Question: I am having a wrapper for example.
'''
public class Student{
public string Name{get;set}
public int IDNumber{get;set;}
public ObservableCollection<SubjectWrapper> Subjects{get;set;}
}
public class SubjectWrapper{
public string SubjectName{get;set;}
public bool IsSubjectSelected{get;set;}
}
'''
How can I bind this to Datagrid effectively.There could be any number of subject.All students will have all subject column against there name. Please see the following image.Also I want to follow MVVM pattern(less code behind).

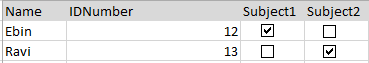
Answer: <URL>
XAML
'''
public partial class MainWindow : Window {
public MainWindow()
{
InitializeComponent();
var student = new Student(){ Name = "Ebin"};
student.Subjects.Add(new SubjectWrapper() { SubjectName="subject1",IsSubjectSelected=true });
student.Subjects.Add(new SubjectWrapper(){ SubjectName = "subject2", IsSubjectSelected = false});
var student2 = new Student() { Name = "Ravi" };
student2.Subjects.Add(new SubjectWrapper() { SubjectName = "subject1", IsSubjectSelected = false });
student2.Subjects.Add(new SubjectWrapper() { SubjectName = "subject2", IsSubjectSelected = true });
var list = new List<Student>();
list.Add(student);
list.Add(student2);
//Name column adding
maingrid.Columns.Add(new DataGridTextColumn(){ Header = "name", Binding = new Binding("Name")});
//Subject columns added dynamically
for (int i = 0; i < list[0].Subjects.Count(); i++) {
var col = new DataGridCheckBoxColumn();
col.Header = list[0].Subjects[i].SubjectName;
col.Binding = new Binding("Subjects[" + i.ToString() + "].IsSubjectSelected");
maingrid.Columns.Add(col);
}
maingrid.ItemsSource = list;
}
}
public class Student
{
public string Name { get; set; }
public int IDNumber { get; set; }
public ObservableCollection<SubjectWrapper> Subjects { get; set; }
public Student()
{
Subjects = new ObservableCollection<WpfApplication1.SubjectWrapper>();
}
}
public class SubjectWrapper {
public string SubjectName { get; set; }
public bool IsSubjectSelected { get; set; }
}
'''